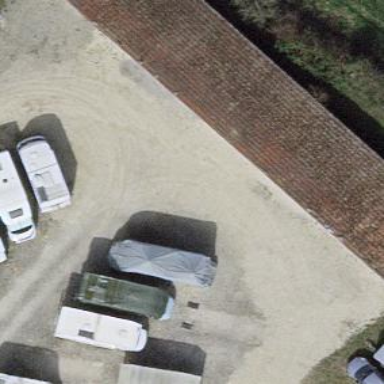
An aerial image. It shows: Garage building.